Question: I have just started writing C# a few days ago and would need some help with a program that I'm writing.
This is not the real code just something I wrote to show you how the original code is built.
'''
public partial class form1 : form
{
int container;
int resource;
int capacity;
int price;
int total;
int basket = 10; //container that holds 10 slots
int apples = 2; //resource that takes 2 slots per resource
}
public form1()
{
private void checkbox1_checkedchanged(object sender, eventargs e) //basket checkbox
{
if (((CheckBox)checkbox1).Checked == true)
{
basket = container;
}
}
private void checkbox2_checkedchanged(object sender, eventargs e) //apples checkbox
{
if (((CheckBox)checkbox2.Checked == true)
{
apples = resource;
}
}
private void button1_Click(object sender, EventArgs e) //calculate button
{
container / resource = capacity; //to see how many resources the basket can hold
/* textbox 1 is where they write the price for what 1 apple cost */
price = int.Parse(textbox1.text);
capacity * price = total;
textbox2.AppendText(total); //textbox2 is where they will se how much the apples cost
}
}
'''
The problem is that I get errors from the code in "button1"
that says everything from
- - - - - - -
So I'm wondering what I'm doing wrong to achieve the kind of application I want.
The application looks something like this:

Edit: Original code has been removed
'''
private void button1_Click(object sender, EventArgs e) /* calculate-button */
{
capacity = vehicle / resource;
total = capacity * price;
textBox4.AppendText(total.ToString());
}
'''
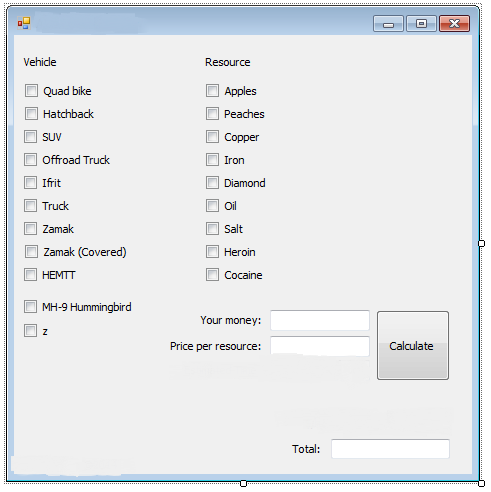
Answer: '''
private void button1_Click(object sender, EventArgs e) //calculate button
{
capacity = container / resource; //to see how many resources the basket can hold
price = int.Parse(textbox1.text);
total= capacity * price;
textbox2.AppendText(total.ToString()); //textbox2 is where they will se how much the apples cost
}
'''
Your assignments are the wrong way round and you need to convert the 'int' to a 'string' before adding it
You may also want to use 'TryParse' to handle messy input
'''
private void button1_Click(object sender, EventArgs e) //calculate button
{
capacity = container / resource; //to see how many resources the basket can hold
if(int.TryParse(textbox1.text, out price))
{
total= capacity * price;
textbox2.AppendText(total.ToString()); //textbox2 is where they will se how much the apples cost
}
}
'''
BIG EDIT:
It seems your assignments are all the wrong way round. This means that resource is never set and will create and error in this line 'capacity = container / resource;'